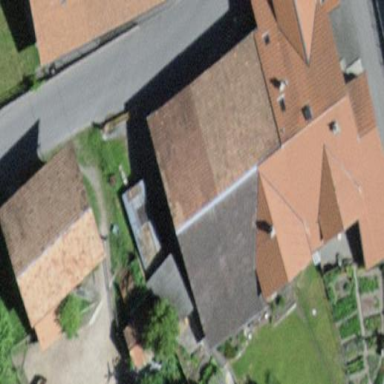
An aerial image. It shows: Barn.